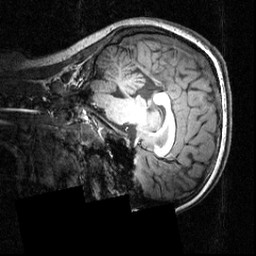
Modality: T1w
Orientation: sagittal
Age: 18
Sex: female
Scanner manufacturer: siemens
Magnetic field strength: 3.951 T
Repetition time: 1.5 s
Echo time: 0.00335 s